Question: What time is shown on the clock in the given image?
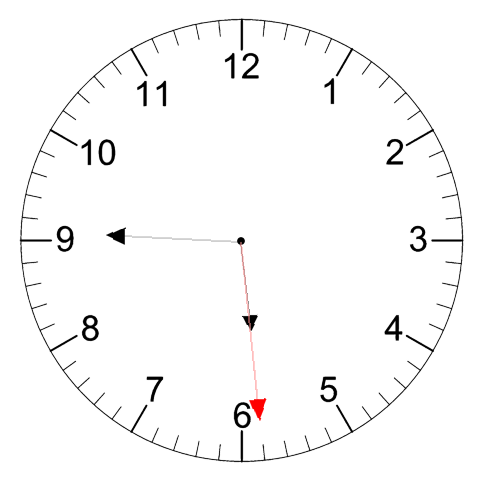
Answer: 05:45:29